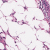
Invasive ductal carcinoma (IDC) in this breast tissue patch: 0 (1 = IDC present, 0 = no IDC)